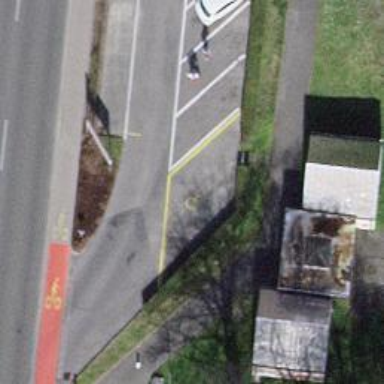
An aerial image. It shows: Disabled parking space.